Question: I'm using an NSTimer to update a countdown label every second ("5 seconds ..." then "4 seconds ... " etc) but each time the label is updated, it overwrites the previous output:

This is the method for updating the label, which will run every second until the 5-second countdown ends:
'''
- (void)timerRun {
UILabel *test = [[UILabel alloc] init];
test.text = [NSString stringWithFormat:@"%d seconds", secondsCount];
[self.audioPicker.view addSubview:test];
if (secondsCount == 0) {
[countdownTimer invalidate];
countdownTimer = nil;
}
secondsCount = secondsCount - 1;
}
'''
I've tried setting the label back to nil or blank at the beginning of the loop, but I'm clearly doing something wrong. How do I make it so the labels don't overwrite each other like this?
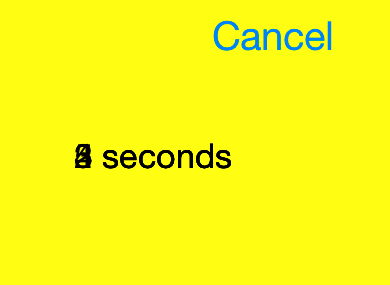
Answer: create a label outside of timerRun
only update the text inside of the method
'''
// make sure the label is initialed before use
@property (strong, nonatomic) UILabel *test;
- (void)timerRun {
test.text = [NSString stringWithFormat:@"%d seconds", secondsCount];
if (secondsCount == 0) {
[countdownTimer invalidate];
countdownTimer = nil;
}
secondsCount = secondsCount - 1;
}
'''